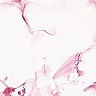
Metastatic tissue present: no